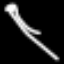
Label: pencil